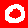
Digit: 0